Question: I have this very simple webjob
'''
class Program
{
static void Main(string[] args)
{
JobHostConfiguration config = new JobHostConfiguration
{
StorageConnectionString = "mykey",
DashboardConnectionString = "mykey"
};
config.UseTimers();
JobHost host = new JobHost(config);
host.RunAndBlock();
}
public static void EmailsConsumer([TimerTrigger("00:30:00", RunOnStartup = true)]TimerInfo ti)
{
//do something
}
}
'''
And for some reason it won't work

Am I doing something wrong or is it a bug?
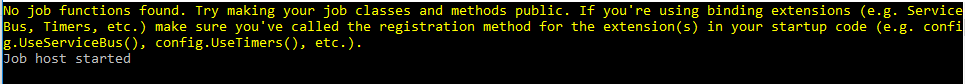
Answer: According to the exception we could know that we need to set class public. Please have a try to add the 'public' key word then it will work.
'''
public class Program
{
static void Main(string[] args)
{
JobHostConfiguration config = new JobHostConfiguration
{
StorageConnectionString = "DefaultEndpointsProtocol=https;AccountName=storageAccountName;AccountKey=xxxxxx",
DashboardConnectionString = "DefaultEndpointsProtocol=https;AccountName=storageAccountName;AccountKey=xxxx;"
};
config.UseTimers();
JobHost host = new JobHost(config);
host.RunAndBlock();
}
public static void EmailsConsumer([TimerTrigger("00:30:00", RunOnStartup = true)]TimerInfo ti)
{
//do something
}
}
'''